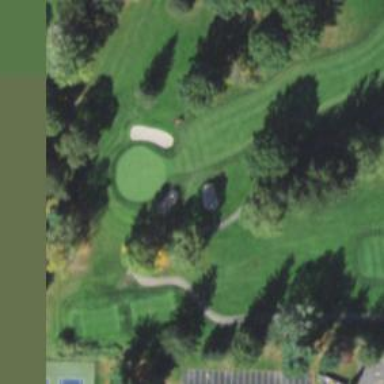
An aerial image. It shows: Path designated for golf carts.